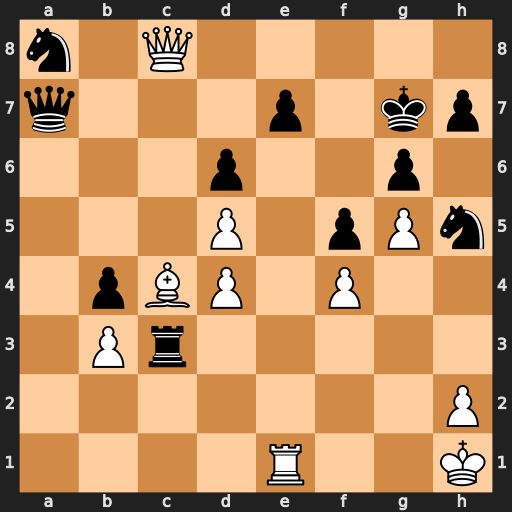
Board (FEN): n1Q5/q3p1kp/3p2p1/3P1pPn/1pBP1P2/1Pr5/7P/4R2K
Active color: w
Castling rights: -
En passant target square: -
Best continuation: Qe8 Re3 Rxe3 Qa1+ Kg2